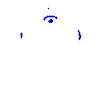
Particle: proton